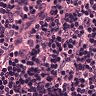
Metastatic tissue present: no